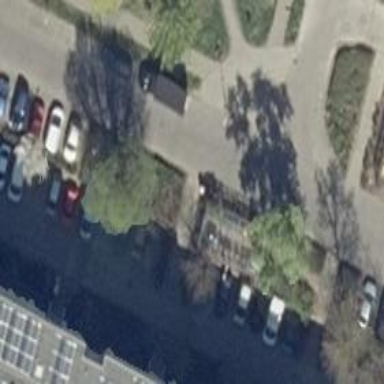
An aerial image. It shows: Footway.